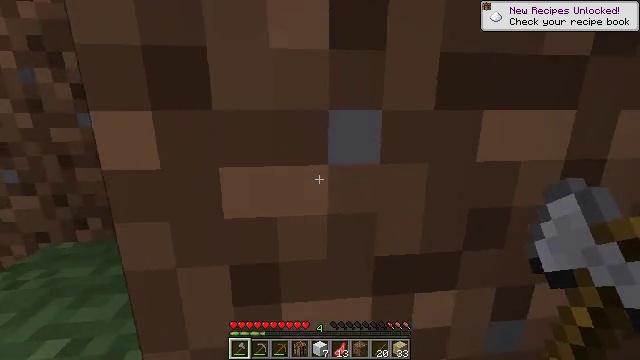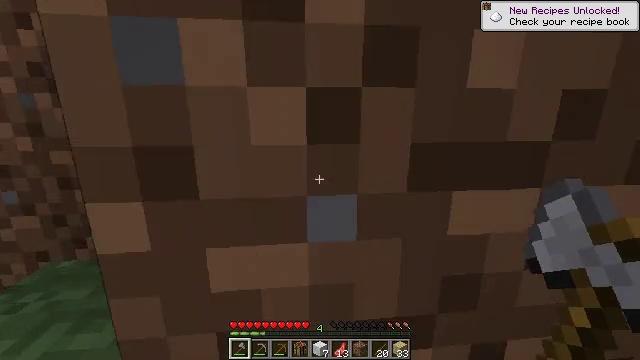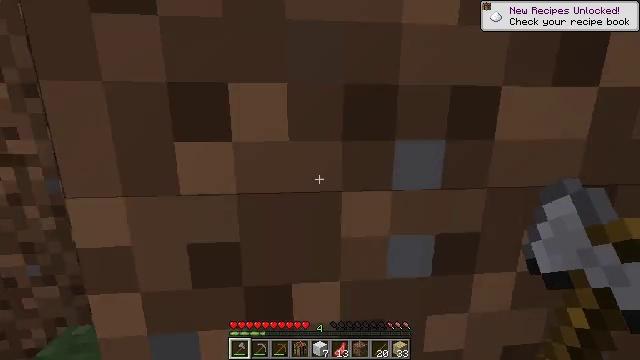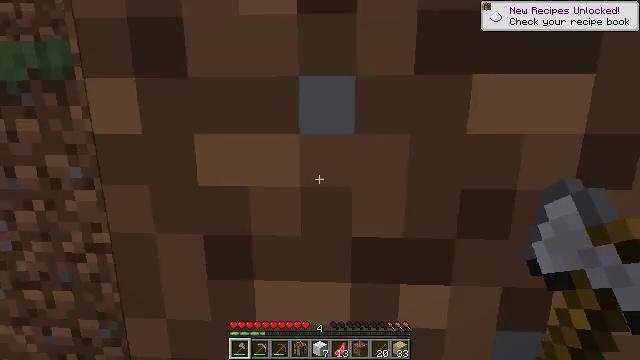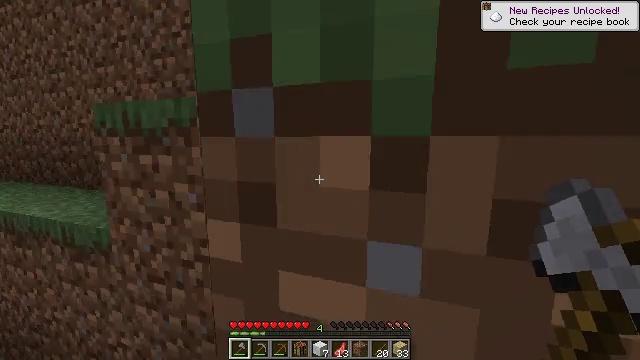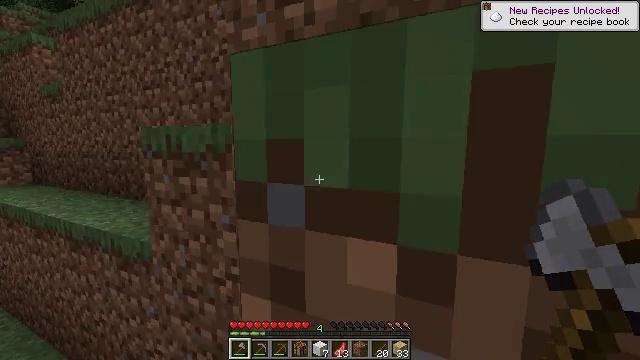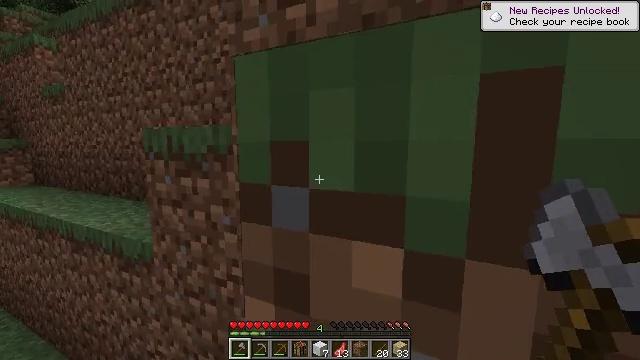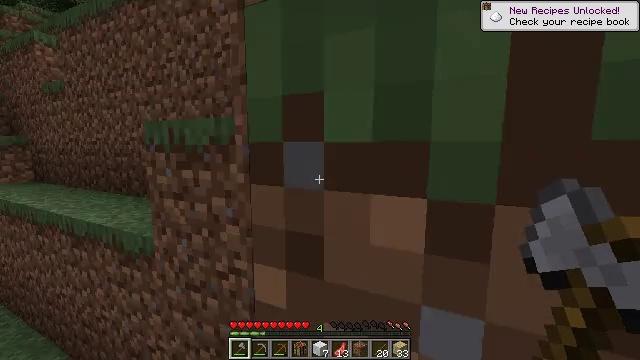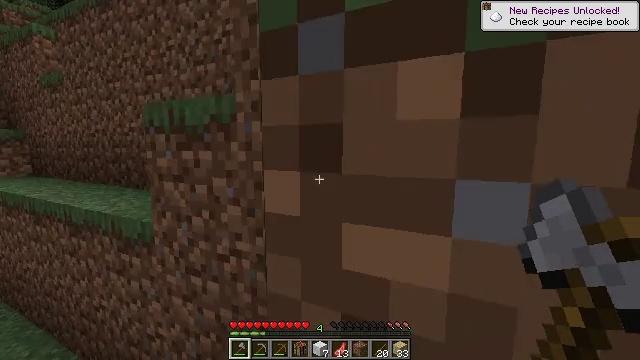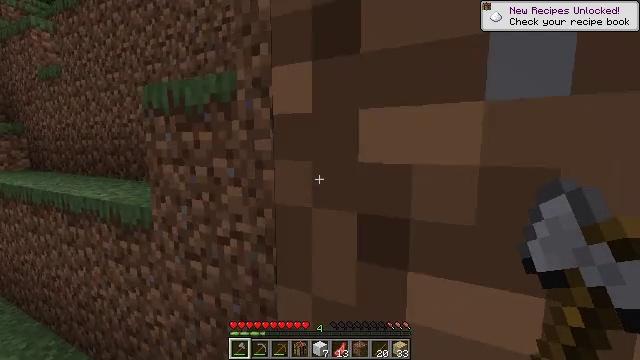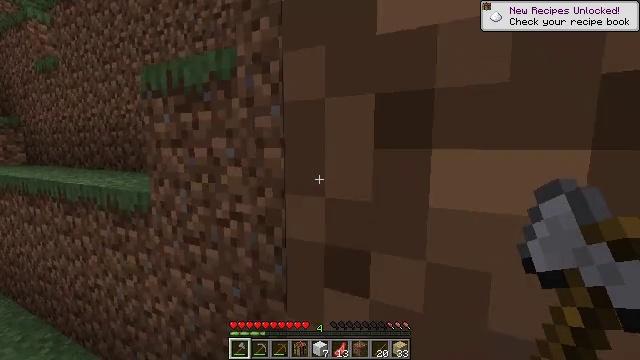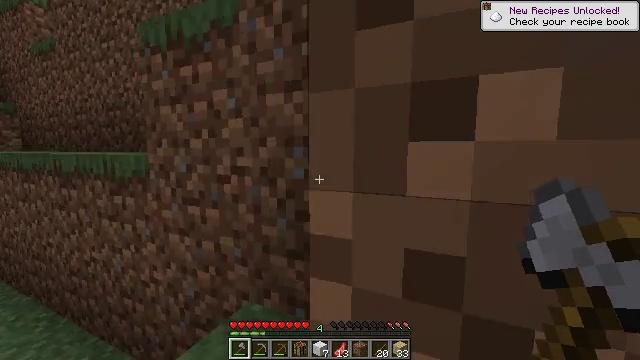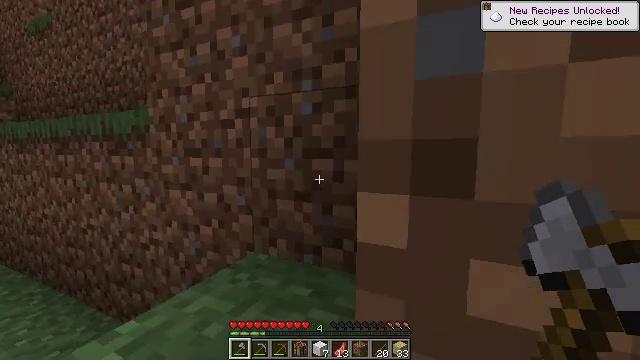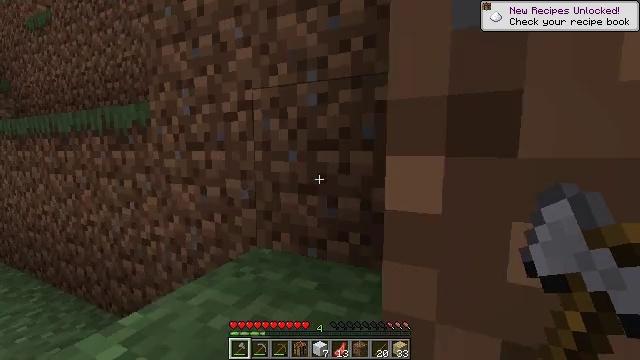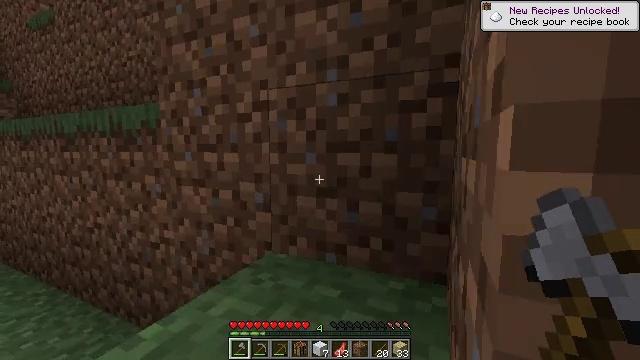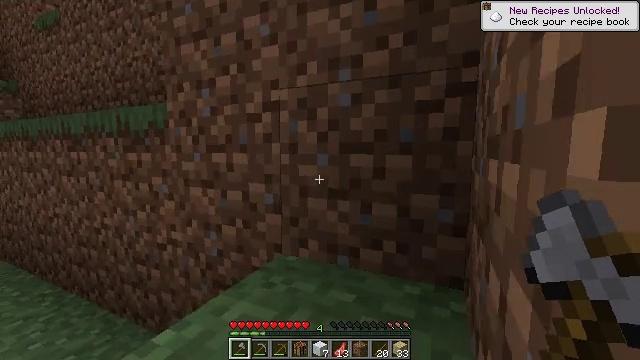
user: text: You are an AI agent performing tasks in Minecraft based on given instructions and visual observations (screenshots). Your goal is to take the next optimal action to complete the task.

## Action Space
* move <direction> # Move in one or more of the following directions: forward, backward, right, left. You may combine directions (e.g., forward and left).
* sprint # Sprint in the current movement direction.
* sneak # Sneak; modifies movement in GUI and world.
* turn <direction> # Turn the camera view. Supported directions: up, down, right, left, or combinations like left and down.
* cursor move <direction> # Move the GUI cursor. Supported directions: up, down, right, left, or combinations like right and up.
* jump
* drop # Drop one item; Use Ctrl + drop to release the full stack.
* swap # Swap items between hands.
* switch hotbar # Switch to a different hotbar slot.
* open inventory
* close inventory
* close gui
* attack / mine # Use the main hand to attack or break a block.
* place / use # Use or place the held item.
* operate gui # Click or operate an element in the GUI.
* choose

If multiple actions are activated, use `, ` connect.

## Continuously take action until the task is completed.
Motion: motion action
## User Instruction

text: Gather the rose bush by attacking it.
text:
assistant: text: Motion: move forward, jump
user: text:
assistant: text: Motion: move forward, turn left and up, jump
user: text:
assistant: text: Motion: move forward, turn left and up, jump
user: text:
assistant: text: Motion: move forward, turn left and up
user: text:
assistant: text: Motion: move forward, turn left and up
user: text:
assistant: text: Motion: move forward
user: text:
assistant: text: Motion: move forward
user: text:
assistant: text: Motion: move forward
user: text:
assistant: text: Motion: move forward
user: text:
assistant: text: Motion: move forward
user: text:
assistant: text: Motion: move forward
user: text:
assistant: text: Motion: move forward
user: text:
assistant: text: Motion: move forward
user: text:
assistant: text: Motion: move forward
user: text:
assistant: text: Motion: move forward
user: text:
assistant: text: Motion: move forward, turn left
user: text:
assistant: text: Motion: move forward
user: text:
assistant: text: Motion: move forward
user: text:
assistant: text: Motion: move forward
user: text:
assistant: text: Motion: move forward
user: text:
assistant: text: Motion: move forward, turn right
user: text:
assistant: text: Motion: move forward, turn right and up, jump
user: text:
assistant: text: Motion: move forward, turn right and down, jump
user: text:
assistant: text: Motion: move forward, turn right, jump
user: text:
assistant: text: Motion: move forward, turn right, jump
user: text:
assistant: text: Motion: move forward, turn right and down
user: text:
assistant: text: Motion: move forward, turn right and down
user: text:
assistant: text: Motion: move forward, turn right
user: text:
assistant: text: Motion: move forward, turn right
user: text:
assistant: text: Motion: move forward, turn right